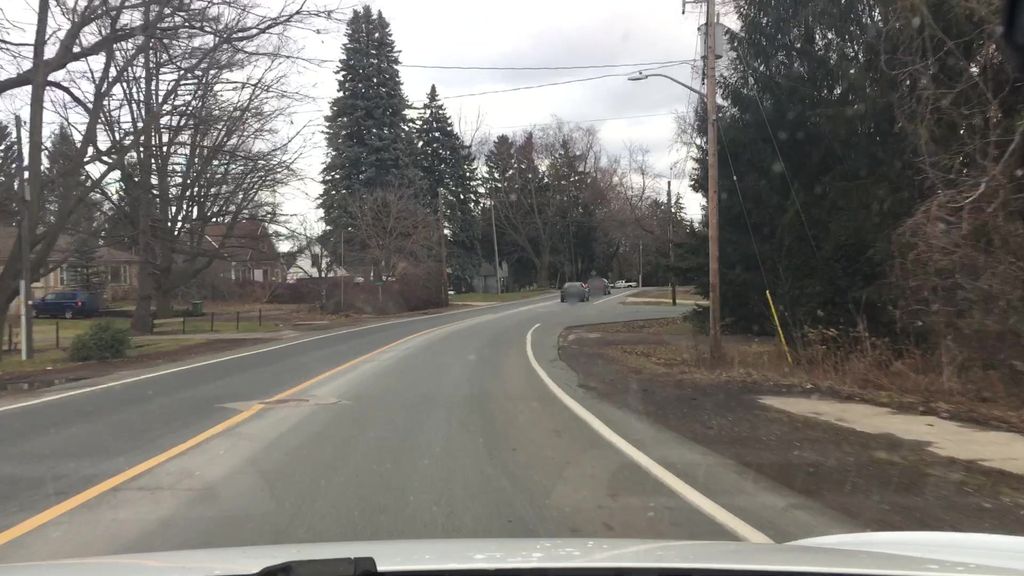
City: hamilton